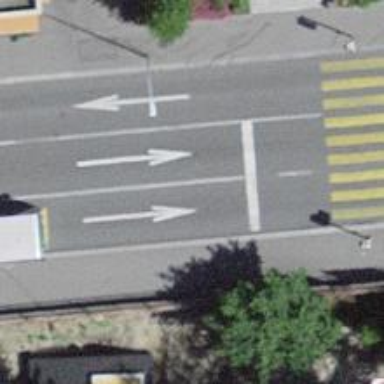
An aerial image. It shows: Road with traffic signals.